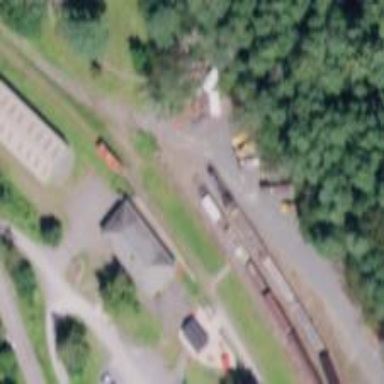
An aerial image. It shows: Preserved railway yard with rails.